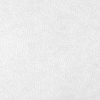
Atmospheric dust classification: dusty